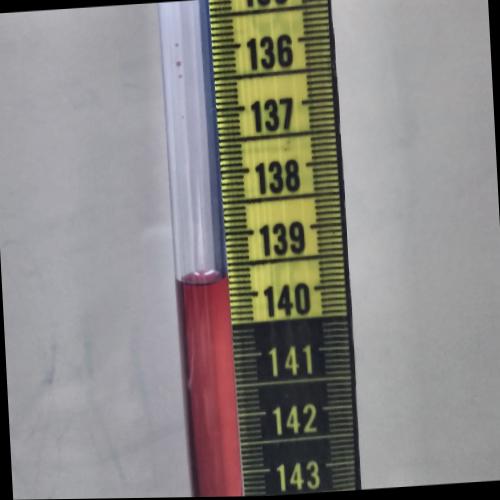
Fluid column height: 139.8 cm